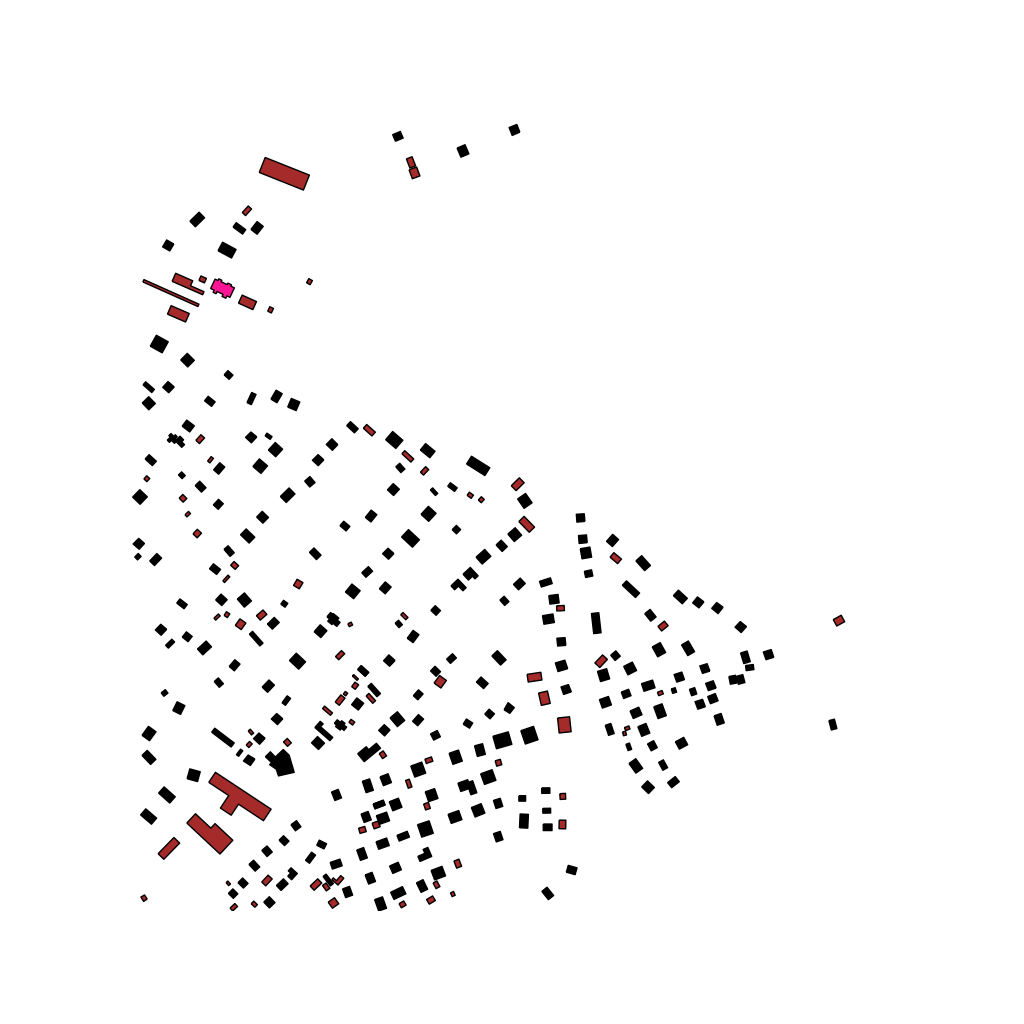
Tags: overhead vector_map, agriculture, industrial, recreation, residential, special, transport, soviet, individual_rise, density_2, Building, Facility, Rail, 1.0 km²